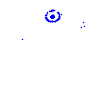
Particle: electron